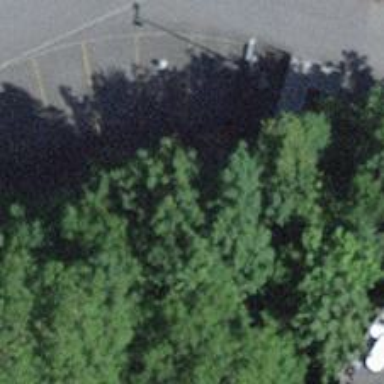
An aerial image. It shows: Road with steps.